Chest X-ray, AP view. Patient: 39 years old, sex M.
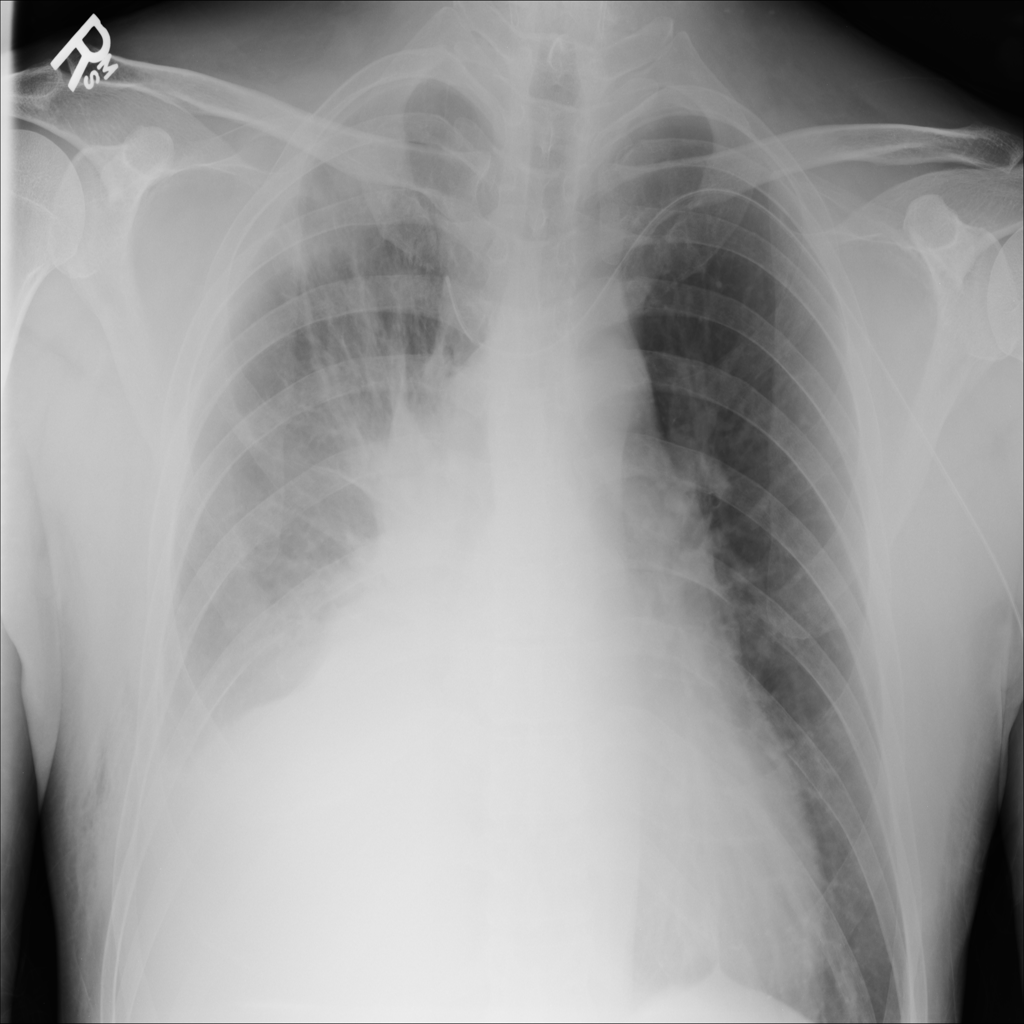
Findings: No Finding